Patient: sex M, age 32
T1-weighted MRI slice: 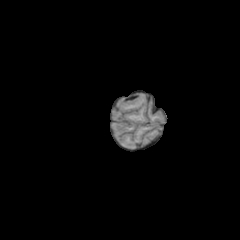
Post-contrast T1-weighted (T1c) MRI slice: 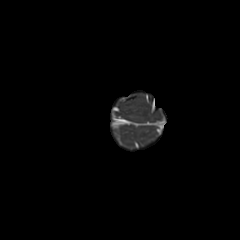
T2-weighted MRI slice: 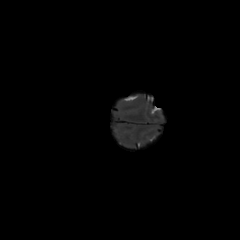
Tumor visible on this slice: no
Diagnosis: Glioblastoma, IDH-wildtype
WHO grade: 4